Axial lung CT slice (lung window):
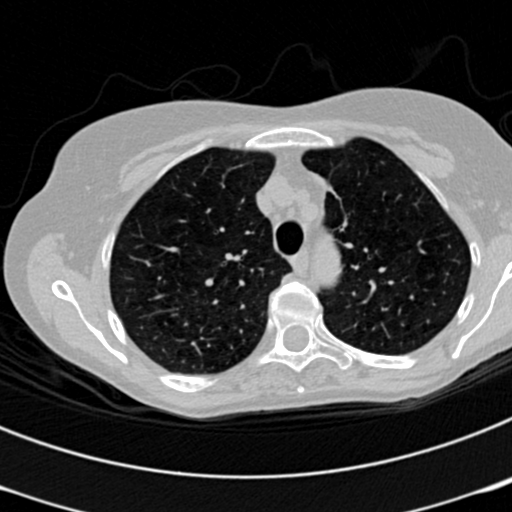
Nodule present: no